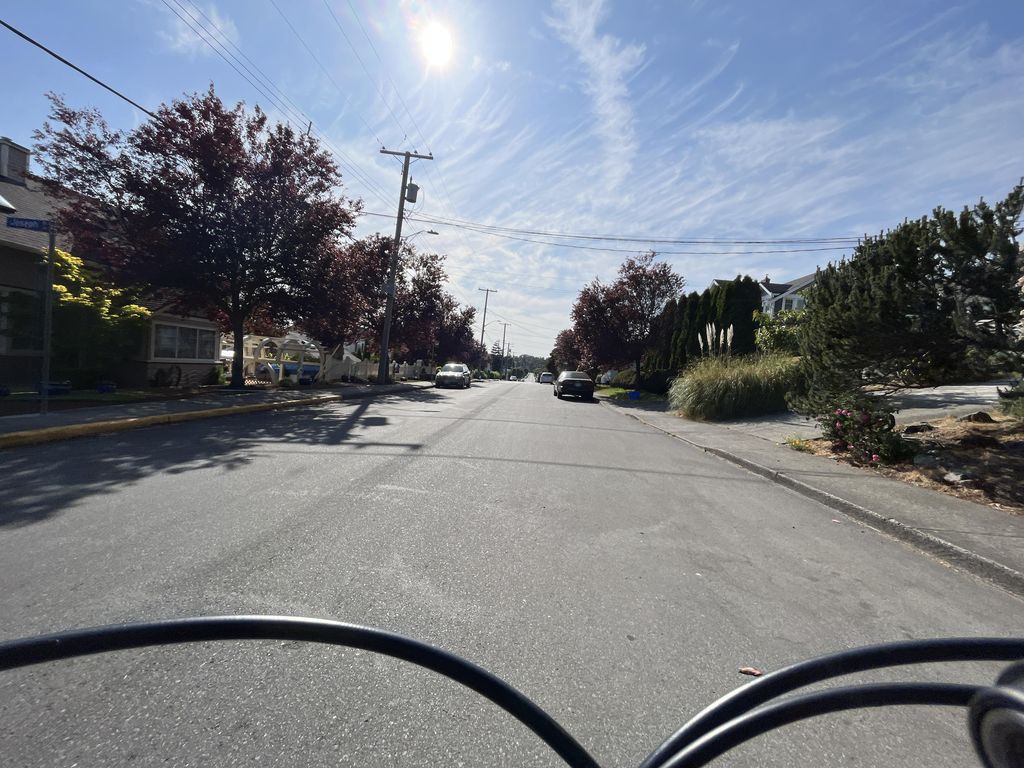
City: victoria